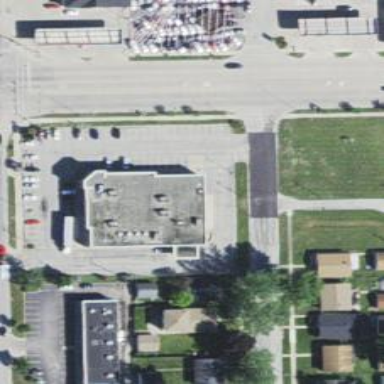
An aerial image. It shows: Pharmacy providing healthcare services.